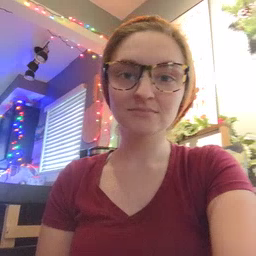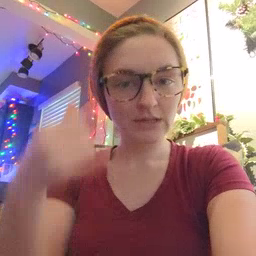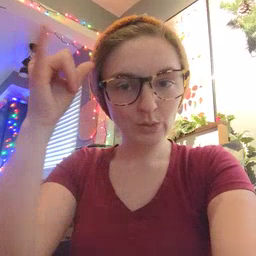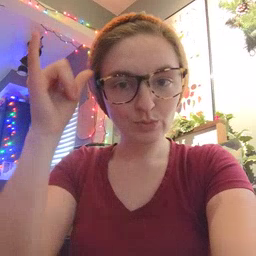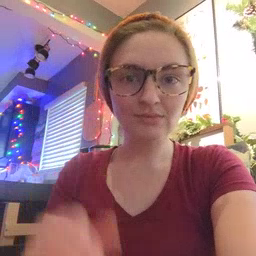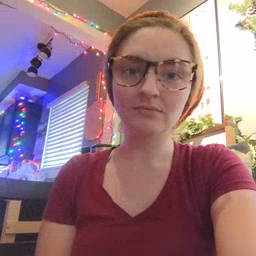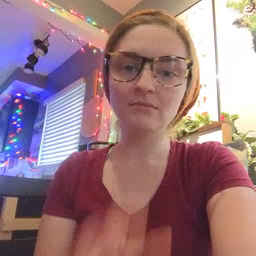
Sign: cow